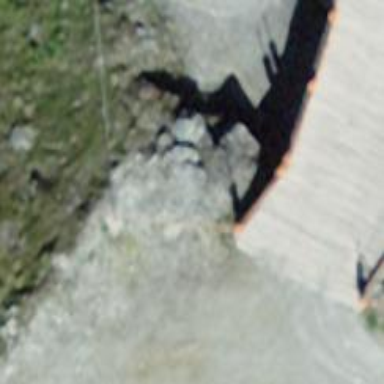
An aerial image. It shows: Downhill intermediate difficulty bridge.